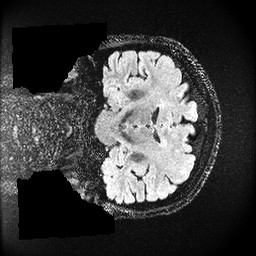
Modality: FLAIR
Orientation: coronal
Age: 48
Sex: female
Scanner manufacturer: ge
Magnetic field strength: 3 T
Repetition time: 4.802 s
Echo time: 0.1169 s